Interaction volume radius: 5 \u00c5
Interaction volume height: 15 \u00c5
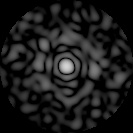
Disorder parameter: 0.8683